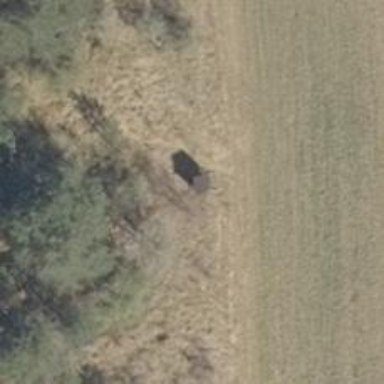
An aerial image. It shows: Shelter that serves as hunting stand.